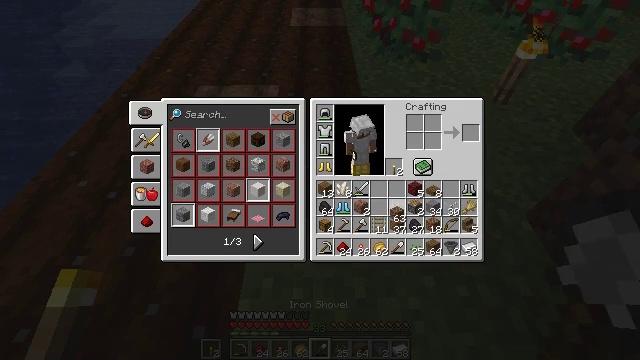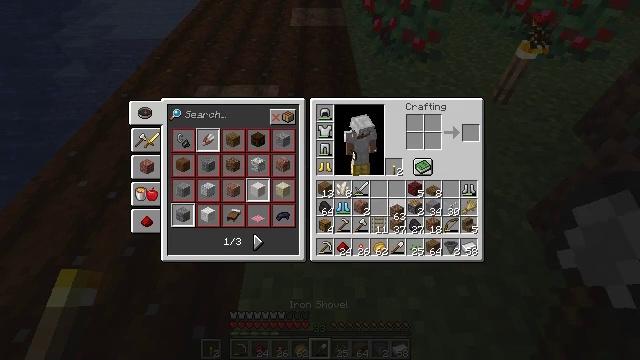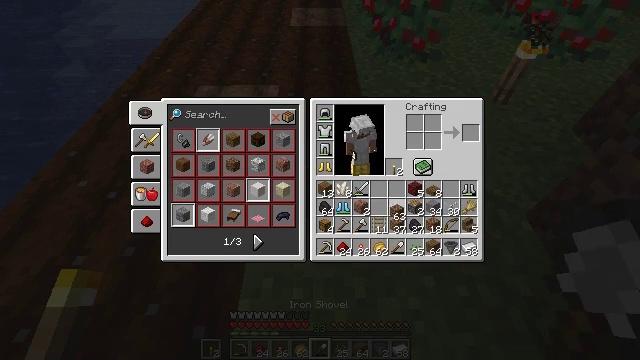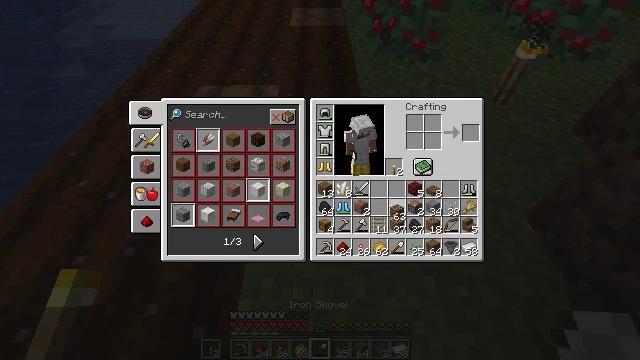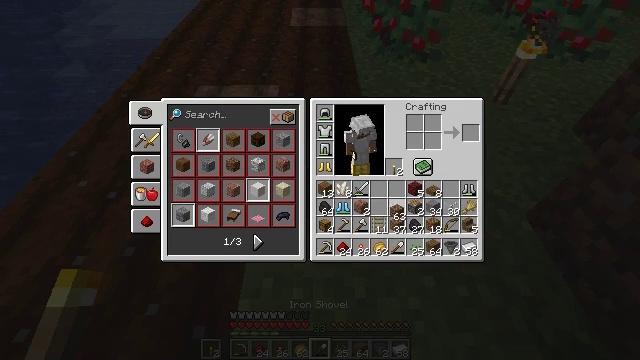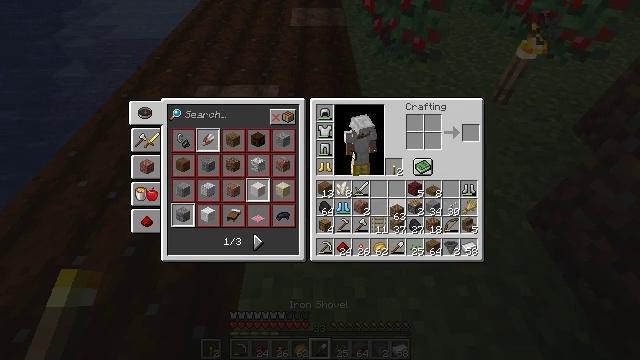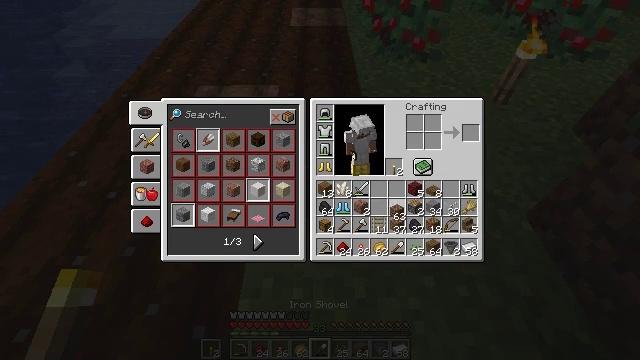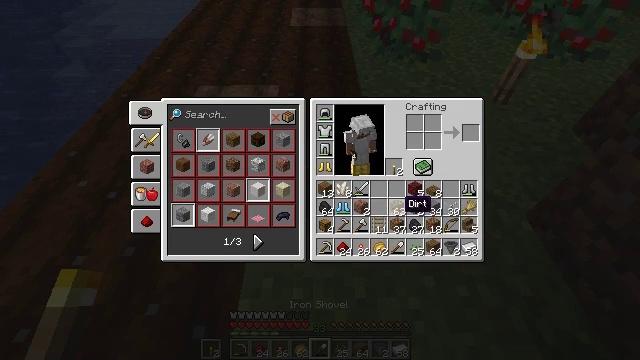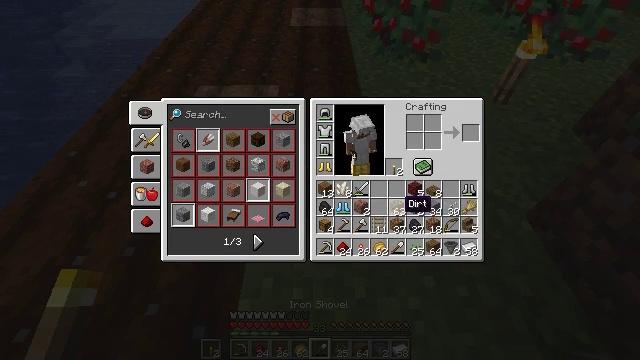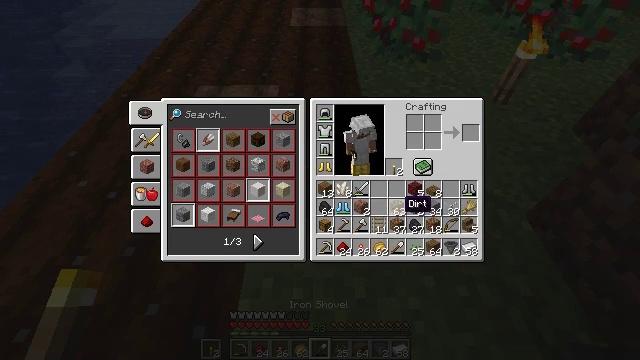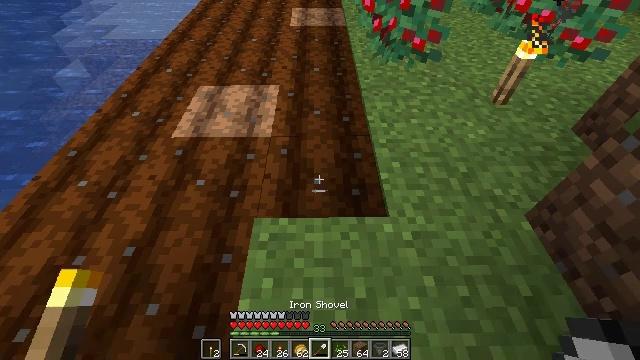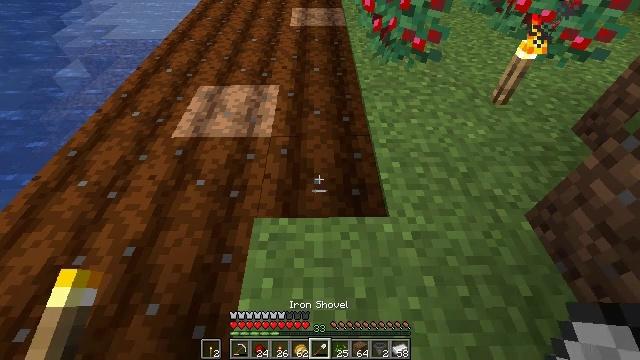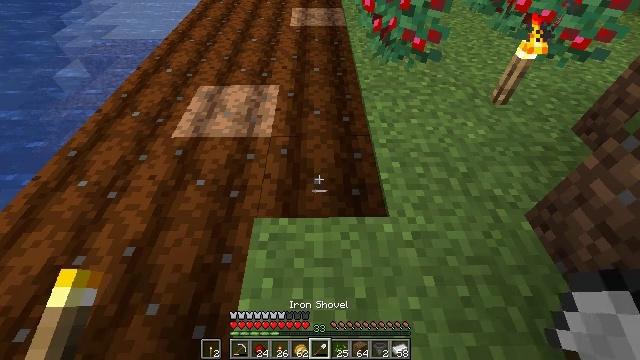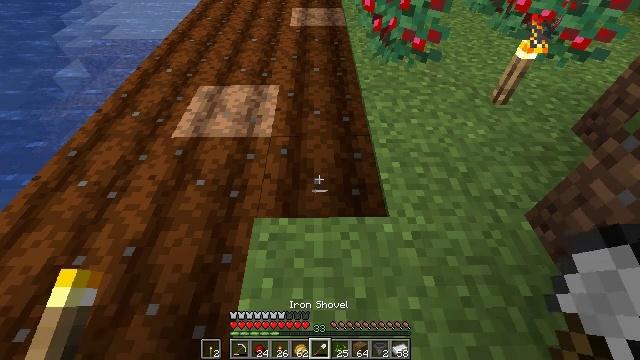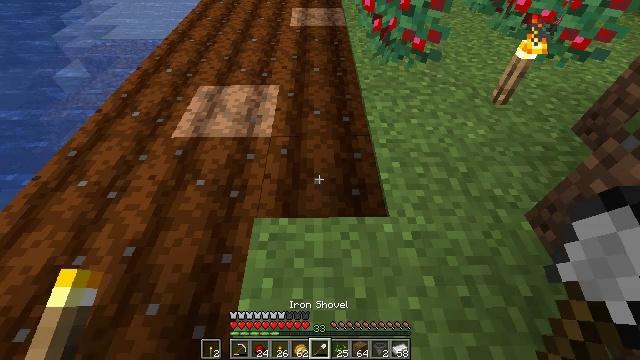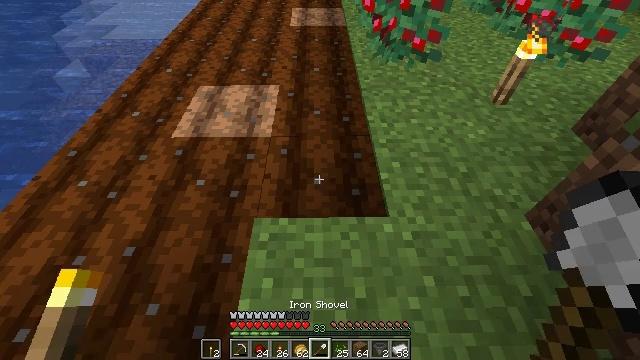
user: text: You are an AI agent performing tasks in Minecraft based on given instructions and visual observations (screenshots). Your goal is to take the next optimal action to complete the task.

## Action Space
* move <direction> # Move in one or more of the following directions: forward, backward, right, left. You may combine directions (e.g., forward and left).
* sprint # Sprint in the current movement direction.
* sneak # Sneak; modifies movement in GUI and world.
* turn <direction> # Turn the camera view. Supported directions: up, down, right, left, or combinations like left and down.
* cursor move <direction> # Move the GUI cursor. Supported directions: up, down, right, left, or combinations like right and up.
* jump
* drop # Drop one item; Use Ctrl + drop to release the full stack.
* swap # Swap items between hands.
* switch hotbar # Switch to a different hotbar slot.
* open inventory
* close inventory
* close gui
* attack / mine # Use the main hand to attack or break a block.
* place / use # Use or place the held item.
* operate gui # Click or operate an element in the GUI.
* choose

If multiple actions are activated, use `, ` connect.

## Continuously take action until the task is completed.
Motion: motion action
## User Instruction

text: Harvest farmland back to plain soil.
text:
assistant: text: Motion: no_op
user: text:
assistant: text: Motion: no_op
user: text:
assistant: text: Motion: operate gui
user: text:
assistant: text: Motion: operate gui
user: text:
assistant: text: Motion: operate gui
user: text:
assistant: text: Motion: operate gui
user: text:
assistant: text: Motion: no_op
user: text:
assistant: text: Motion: no_op
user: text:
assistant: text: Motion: no_op
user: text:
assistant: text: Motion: no_op
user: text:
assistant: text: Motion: no_op
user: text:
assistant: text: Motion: no_op
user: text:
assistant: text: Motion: no_op
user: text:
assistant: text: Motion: no_op
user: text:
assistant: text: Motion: no_op
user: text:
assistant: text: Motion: no_op
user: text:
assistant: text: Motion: no_op
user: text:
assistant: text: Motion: no_op
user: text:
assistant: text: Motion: no_op
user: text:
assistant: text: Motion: no_op
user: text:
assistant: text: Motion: no_op
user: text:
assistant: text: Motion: no_op
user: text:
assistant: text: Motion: no_op
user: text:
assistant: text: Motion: no_op
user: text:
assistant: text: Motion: attack / mine
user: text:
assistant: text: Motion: attack / mine
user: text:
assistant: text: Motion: attack / mine
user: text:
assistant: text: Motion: attack / mine
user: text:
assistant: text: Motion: move forward, attack / mine
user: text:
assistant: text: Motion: move forward, turn up, attack / mine